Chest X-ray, AP view. Patient: 46 years old, sex F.
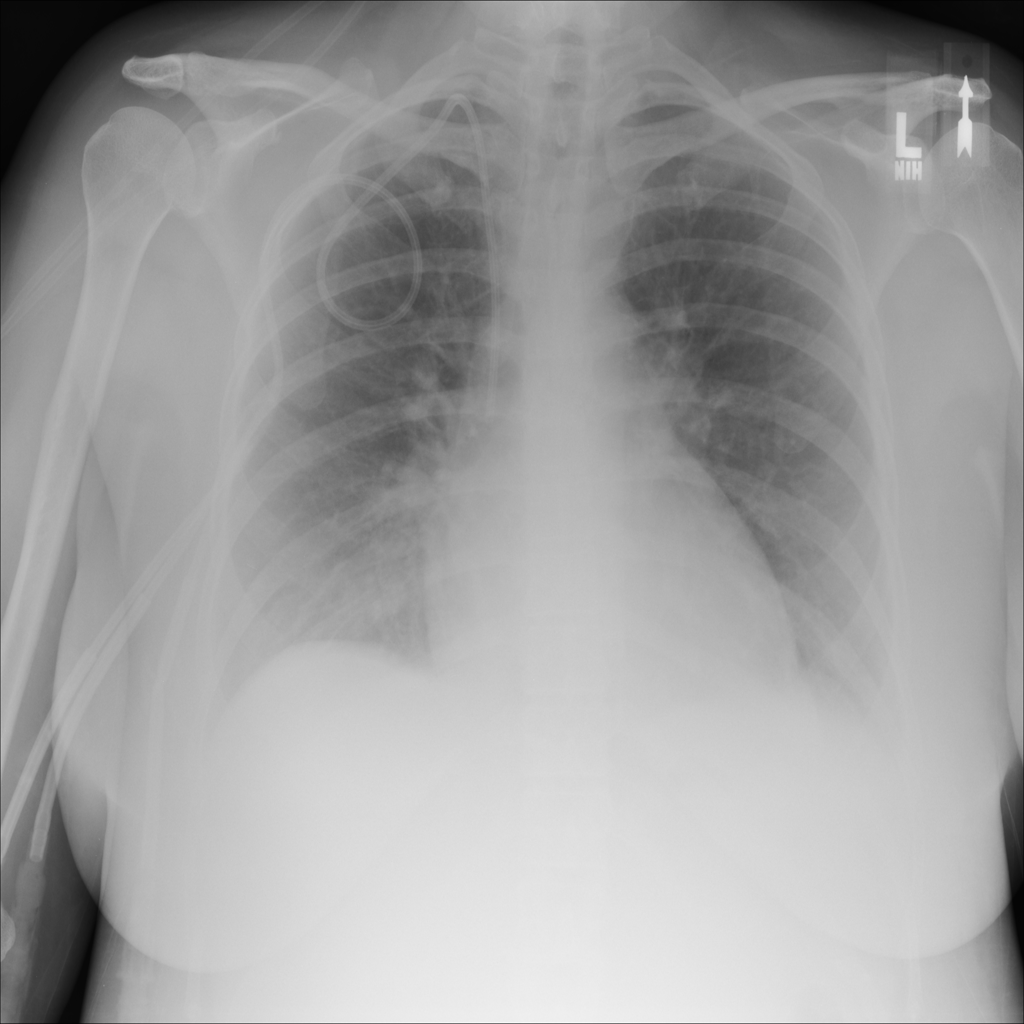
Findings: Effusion